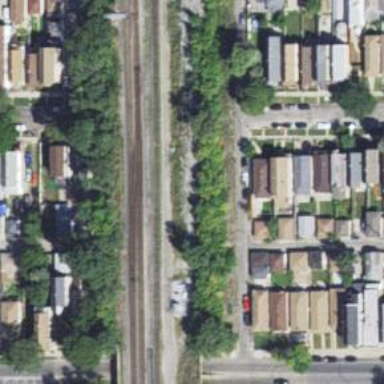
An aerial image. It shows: Abandoned railway siding.